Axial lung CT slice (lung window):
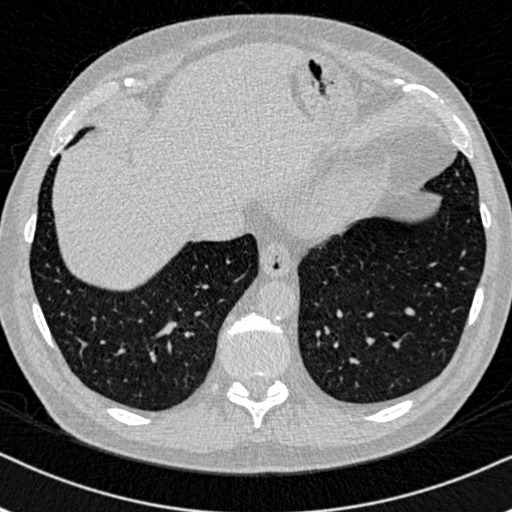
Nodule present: no